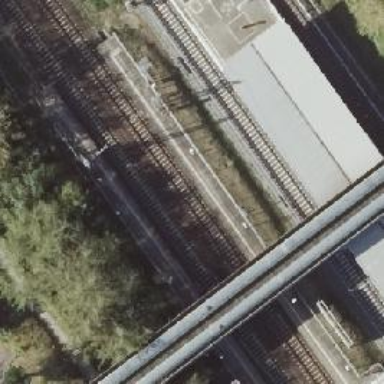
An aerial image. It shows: Stop position for public transport at railway stop.